Question: I would like to plot discrete values in MATLAB like this:

'stairs()' and 'stem()' make similar plots but can I configure one of them to look like the image above?
<URL>
<URL>
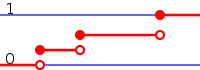
Answer: You have to create the plot yourself.
'''
%# create some random data
data = randn(100,1);
%# sort ascending
data = sort(data(:)); %# make column vector, just in case
%# count
nData = length(data);
%# create data to plot (open, closed circles)
yData = linspace(0,1,nData-1)'; %'# SO formatting
closedX = data(1:end-1);
closedY = yData;
openX = data(2:end);
openY = yData;
%# lines are from open to close with NaN for where there should be no line
lineX = [closedX,openX,NaN(nData-1,1)]'; %'# SO formatting
lineX = lineX(:);
lineY = [closedY,openY,NaN(nData-1,1)]'; %'# SO formatting
lineY = lineY(:);
%# plot
figure %# I like to open a new figure before every plot
hold on
plot(lineX,lineY,'r')
plot(closedX,closedY,'ro','MarkerFaceColor','r')
plot(openX,openY,'ro','MarkerFaceColor','w')
'''